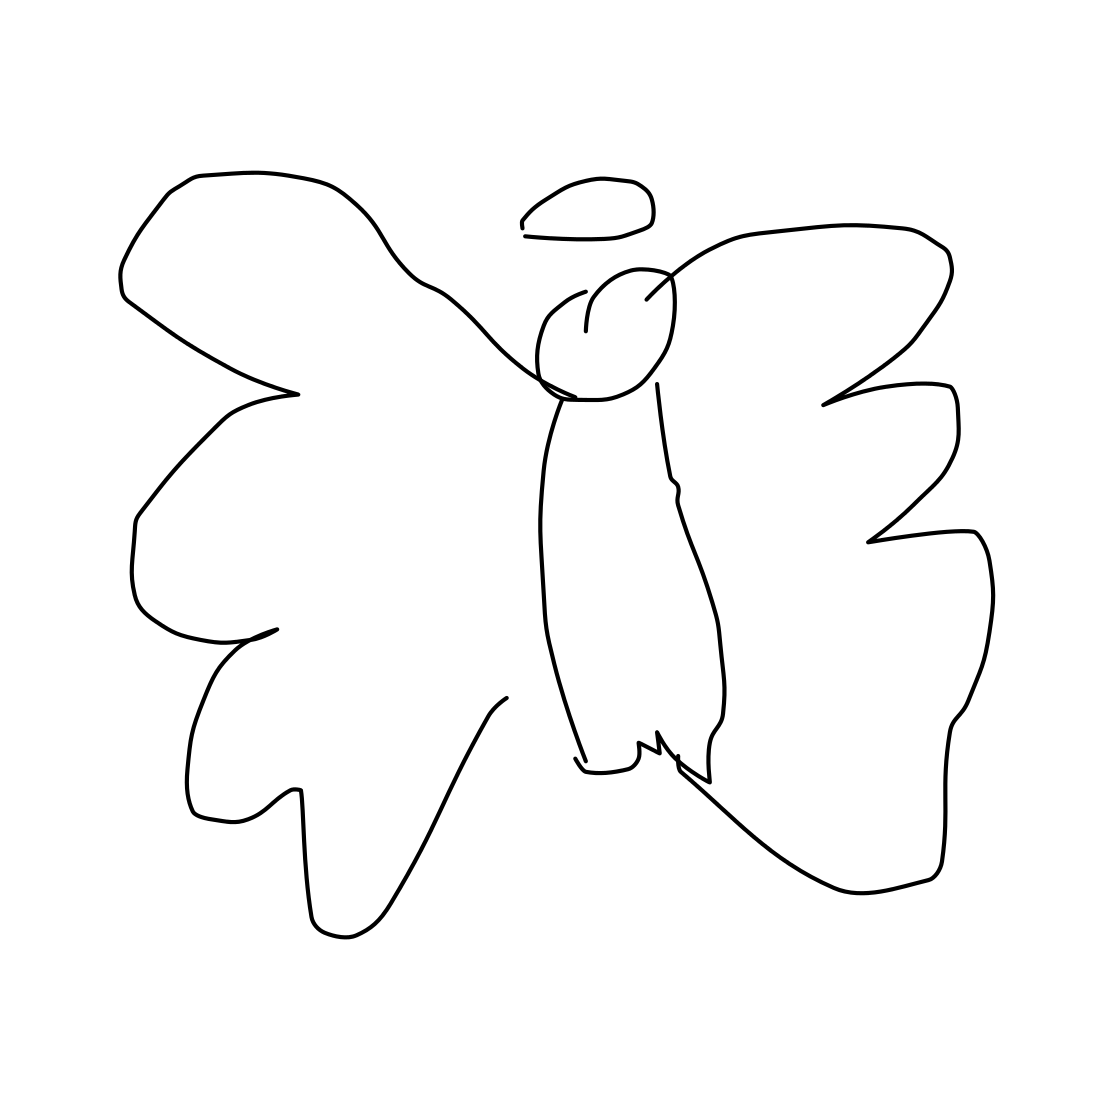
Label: angel